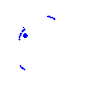
Particle: pion